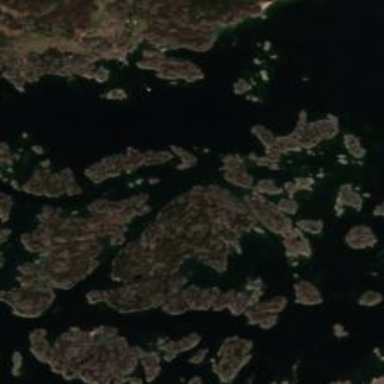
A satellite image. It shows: Island with natural coastline.